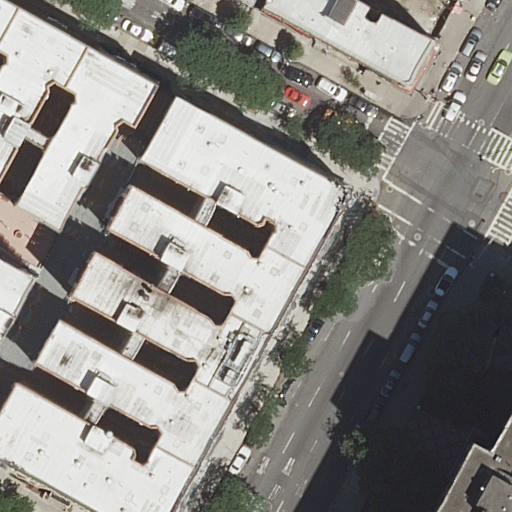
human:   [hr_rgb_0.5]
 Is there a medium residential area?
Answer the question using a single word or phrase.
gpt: yes

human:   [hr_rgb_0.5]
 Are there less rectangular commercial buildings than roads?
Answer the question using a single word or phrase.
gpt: yes

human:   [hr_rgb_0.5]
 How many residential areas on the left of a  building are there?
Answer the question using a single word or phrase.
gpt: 0

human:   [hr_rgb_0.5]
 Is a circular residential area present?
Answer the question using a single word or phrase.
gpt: no

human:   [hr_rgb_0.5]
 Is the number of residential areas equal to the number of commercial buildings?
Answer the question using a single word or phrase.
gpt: no

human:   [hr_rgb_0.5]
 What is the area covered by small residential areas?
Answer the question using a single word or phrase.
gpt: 0m2

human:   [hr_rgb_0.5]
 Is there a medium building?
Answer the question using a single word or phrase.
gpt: yes

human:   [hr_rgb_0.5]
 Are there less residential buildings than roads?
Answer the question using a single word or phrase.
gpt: yes

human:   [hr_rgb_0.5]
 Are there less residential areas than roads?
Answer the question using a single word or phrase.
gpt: yes

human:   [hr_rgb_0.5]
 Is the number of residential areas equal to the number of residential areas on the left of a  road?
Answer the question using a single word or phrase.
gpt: no

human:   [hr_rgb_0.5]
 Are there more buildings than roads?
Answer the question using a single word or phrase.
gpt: no

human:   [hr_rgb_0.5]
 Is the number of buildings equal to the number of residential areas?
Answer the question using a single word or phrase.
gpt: no

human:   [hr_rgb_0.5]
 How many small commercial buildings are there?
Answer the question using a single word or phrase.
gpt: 0

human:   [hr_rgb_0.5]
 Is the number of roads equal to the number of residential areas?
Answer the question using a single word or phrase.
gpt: no

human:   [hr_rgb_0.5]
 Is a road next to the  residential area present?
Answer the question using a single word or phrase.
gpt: yes

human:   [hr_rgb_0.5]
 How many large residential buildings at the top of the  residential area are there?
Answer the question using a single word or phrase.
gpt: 1

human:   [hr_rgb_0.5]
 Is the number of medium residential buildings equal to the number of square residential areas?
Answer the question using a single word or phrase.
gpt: no

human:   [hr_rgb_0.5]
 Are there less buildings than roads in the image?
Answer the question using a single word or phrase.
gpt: yes

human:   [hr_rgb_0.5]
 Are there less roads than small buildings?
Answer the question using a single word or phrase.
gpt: no

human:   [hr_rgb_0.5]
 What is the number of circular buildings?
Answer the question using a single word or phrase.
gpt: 0

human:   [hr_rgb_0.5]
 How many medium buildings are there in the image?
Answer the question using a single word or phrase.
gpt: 3

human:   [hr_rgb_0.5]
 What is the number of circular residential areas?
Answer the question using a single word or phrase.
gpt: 0

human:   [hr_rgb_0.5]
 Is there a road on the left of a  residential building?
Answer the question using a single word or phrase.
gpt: yes

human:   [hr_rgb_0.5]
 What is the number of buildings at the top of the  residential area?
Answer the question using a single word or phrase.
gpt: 6

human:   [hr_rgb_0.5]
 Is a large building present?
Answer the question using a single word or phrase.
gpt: yes

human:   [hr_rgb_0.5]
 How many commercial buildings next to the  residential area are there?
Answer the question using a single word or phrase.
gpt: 0

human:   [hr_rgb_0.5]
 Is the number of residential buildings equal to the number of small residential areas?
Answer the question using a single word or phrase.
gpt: no

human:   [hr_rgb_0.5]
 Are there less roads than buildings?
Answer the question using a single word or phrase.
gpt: no

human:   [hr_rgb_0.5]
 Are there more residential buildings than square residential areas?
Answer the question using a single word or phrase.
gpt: yes

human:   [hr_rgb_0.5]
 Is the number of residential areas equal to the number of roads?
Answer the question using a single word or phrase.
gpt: no

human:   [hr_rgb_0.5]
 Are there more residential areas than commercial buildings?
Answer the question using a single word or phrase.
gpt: yes

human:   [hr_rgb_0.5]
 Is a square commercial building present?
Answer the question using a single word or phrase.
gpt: no

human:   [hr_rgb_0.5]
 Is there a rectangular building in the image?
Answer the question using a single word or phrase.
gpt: yes

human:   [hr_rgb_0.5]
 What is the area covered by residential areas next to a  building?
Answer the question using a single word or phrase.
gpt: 238m2

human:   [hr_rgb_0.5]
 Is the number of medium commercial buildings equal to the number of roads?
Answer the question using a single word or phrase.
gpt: no

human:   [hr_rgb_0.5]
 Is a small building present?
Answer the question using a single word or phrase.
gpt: yes